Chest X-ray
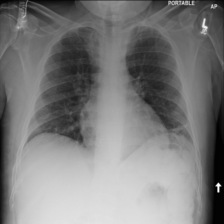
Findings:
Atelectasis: negative
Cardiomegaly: negative
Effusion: negative
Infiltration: negative
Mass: negative
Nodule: negative
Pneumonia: negative
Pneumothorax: negative
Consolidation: negative
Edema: negative
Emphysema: negative
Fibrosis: negative
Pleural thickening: negative
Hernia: negative